Field crop: maize
Growth stage: 2
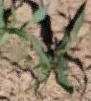
Species: maize